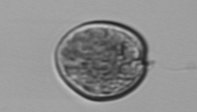
Label: Prorocentrum